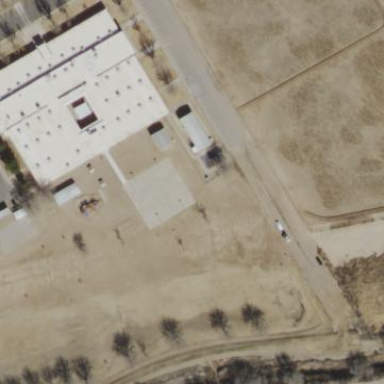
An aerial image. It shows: School building.